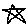
Label: star